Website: apple-inc
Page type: customer-info-address
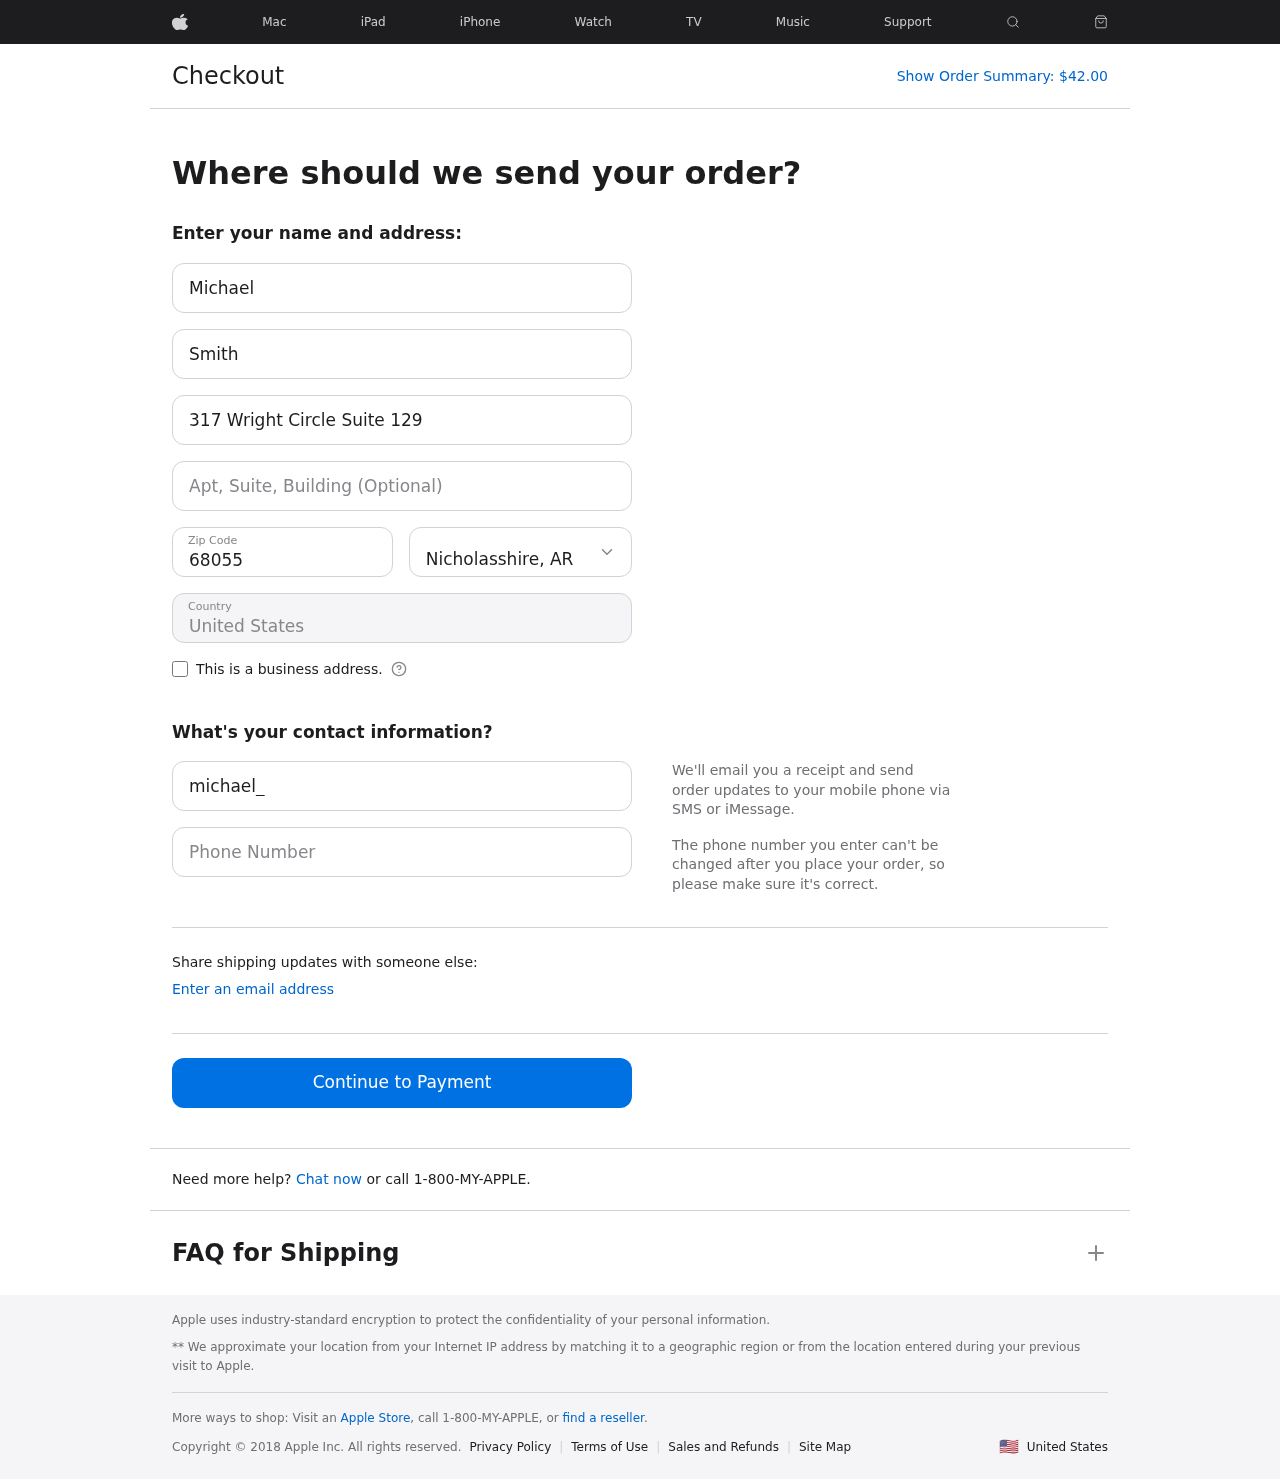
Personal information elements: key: PII_CITY_STATE
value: Nicholasshire, AR
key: PII_COUNTRY
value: United States
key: PII_EMAIL
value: michael_smith@hotmail.com
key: PII_FIRSTNAME
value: Michael
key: PII_LASTNAME
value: Smith
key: PII_PHONE
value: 6124181815
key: PII_POSTCODE
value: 68055
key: PII_STREET
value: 317 Wright Circle Suite 129
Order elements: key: ORDER_TOTAL
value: $42.00